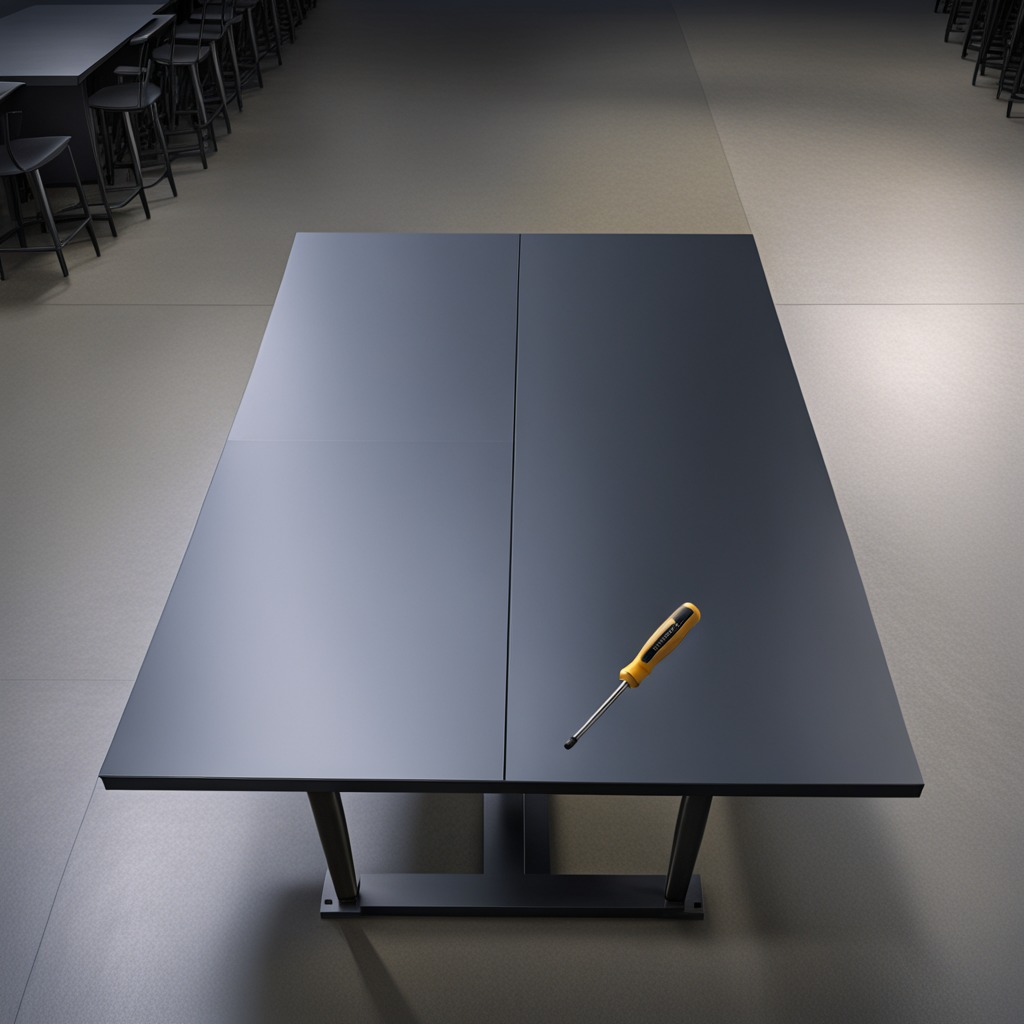
A screwdriver lying on a clean empty table in a basement in the evening soft directional lighting on the tabletop realistic grain studio-quality clarity centered framing